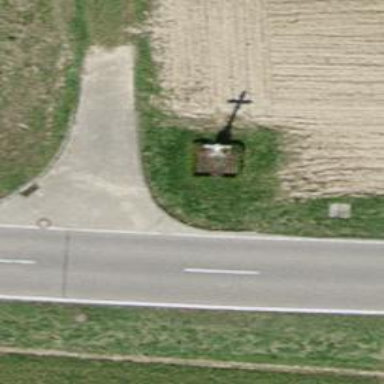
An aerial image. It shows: Wayside cross with historic significance.